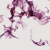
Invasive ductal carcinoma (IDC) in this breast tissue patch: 0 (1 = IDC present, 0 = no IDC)